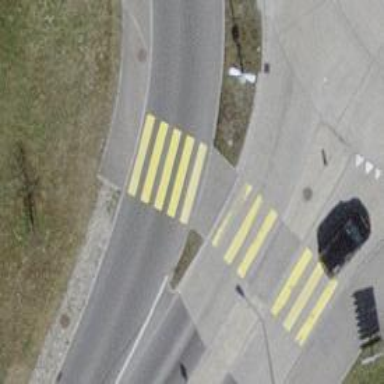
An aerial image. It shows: Uncontrolled zebra crossing with zebra markings.